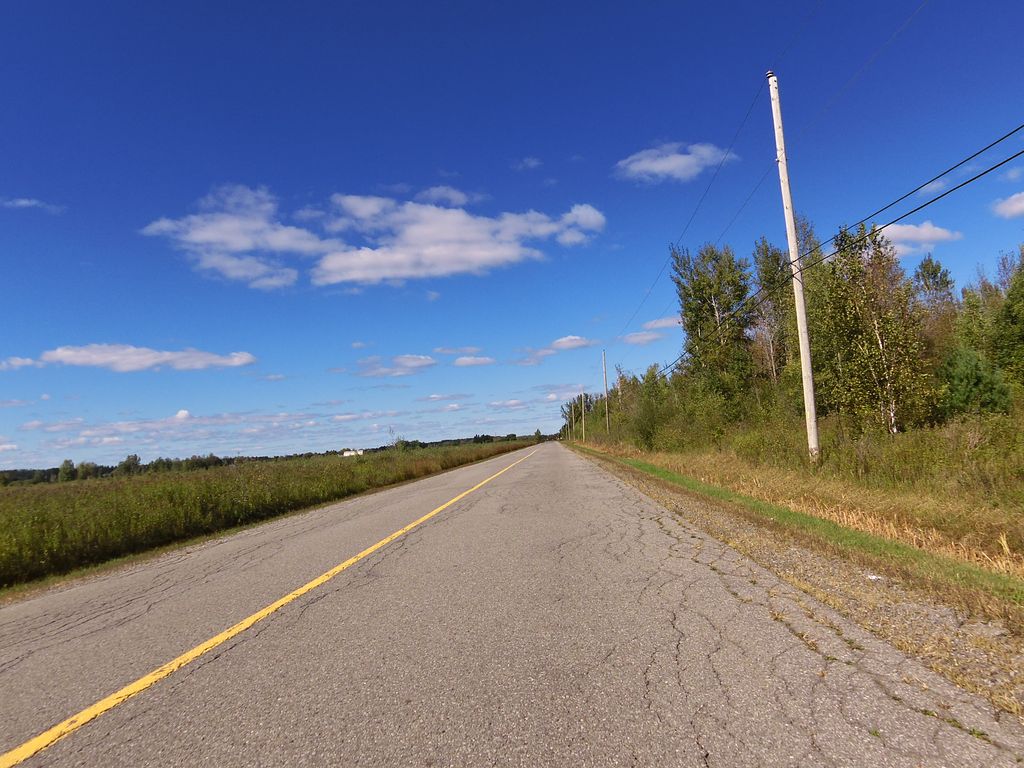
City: ottawa-gatineau